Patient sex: F
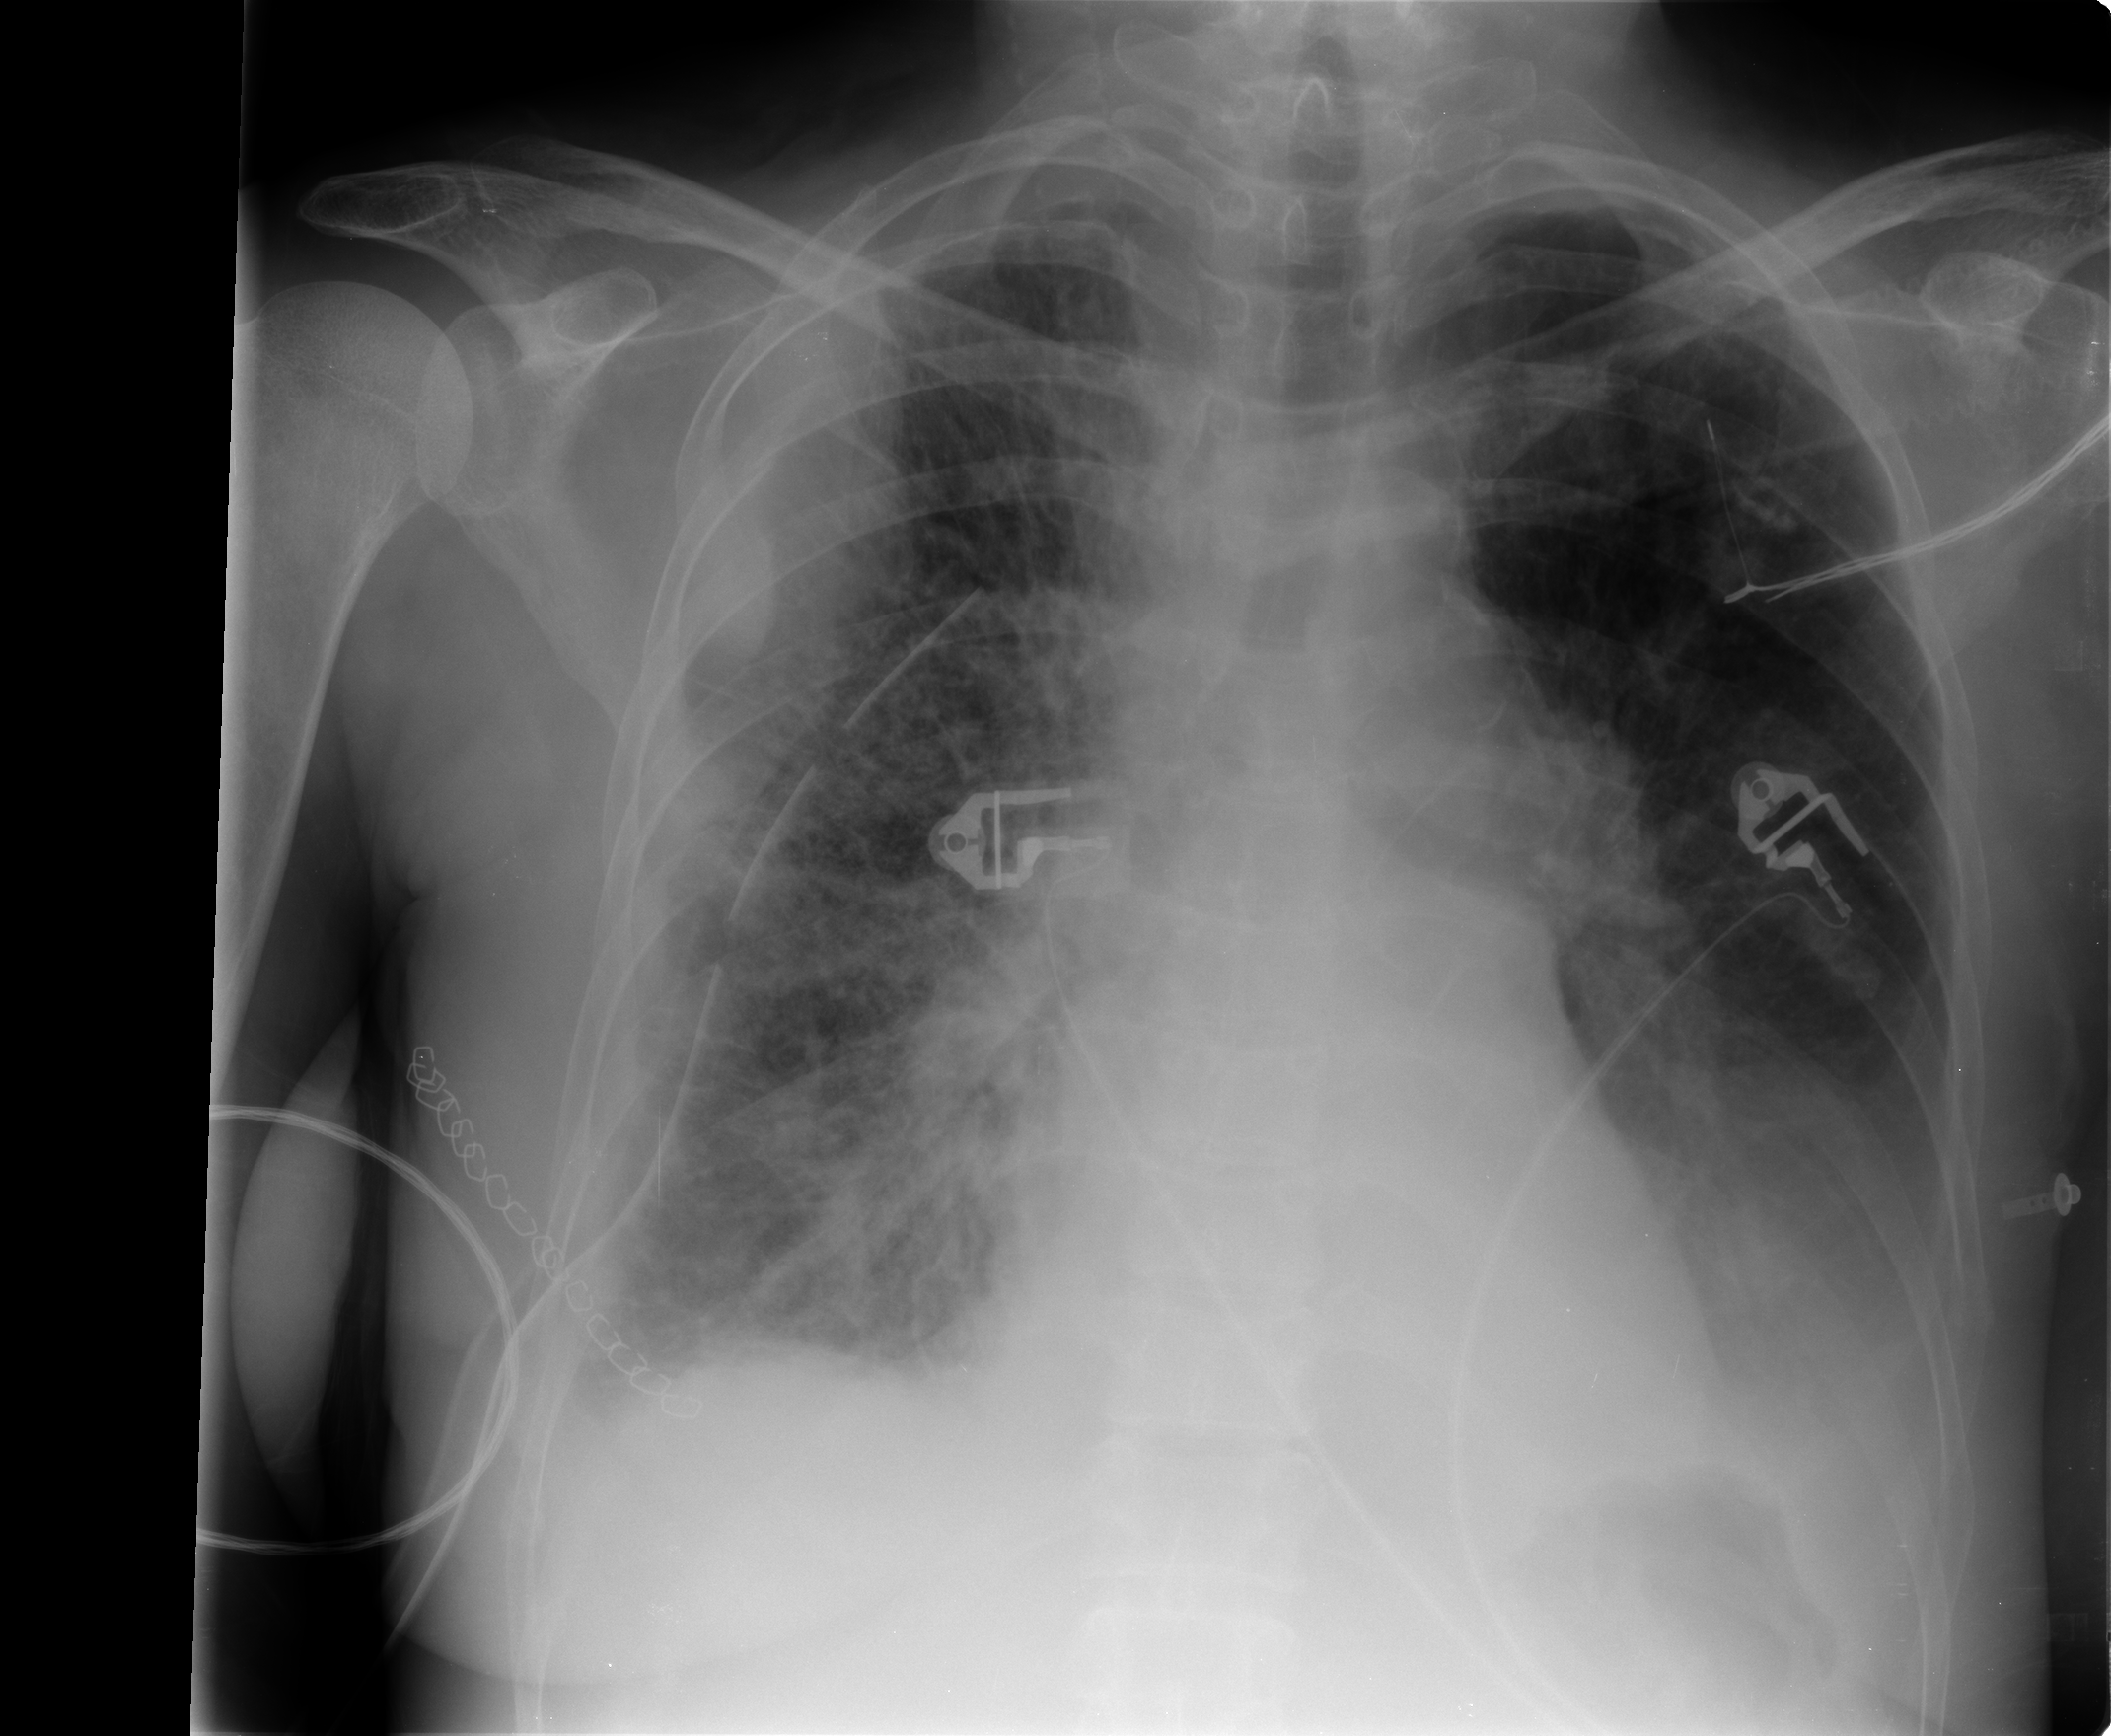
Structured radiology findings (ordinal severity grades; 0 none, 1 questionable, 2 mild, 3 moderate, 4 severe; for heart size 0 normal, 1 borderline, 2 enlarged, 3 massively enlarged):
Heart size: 0
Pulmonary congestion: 1
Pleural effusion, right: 2
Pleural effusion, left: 2
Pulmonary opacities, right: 3
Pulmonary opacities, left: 0
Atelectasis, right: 2
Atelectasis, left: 2